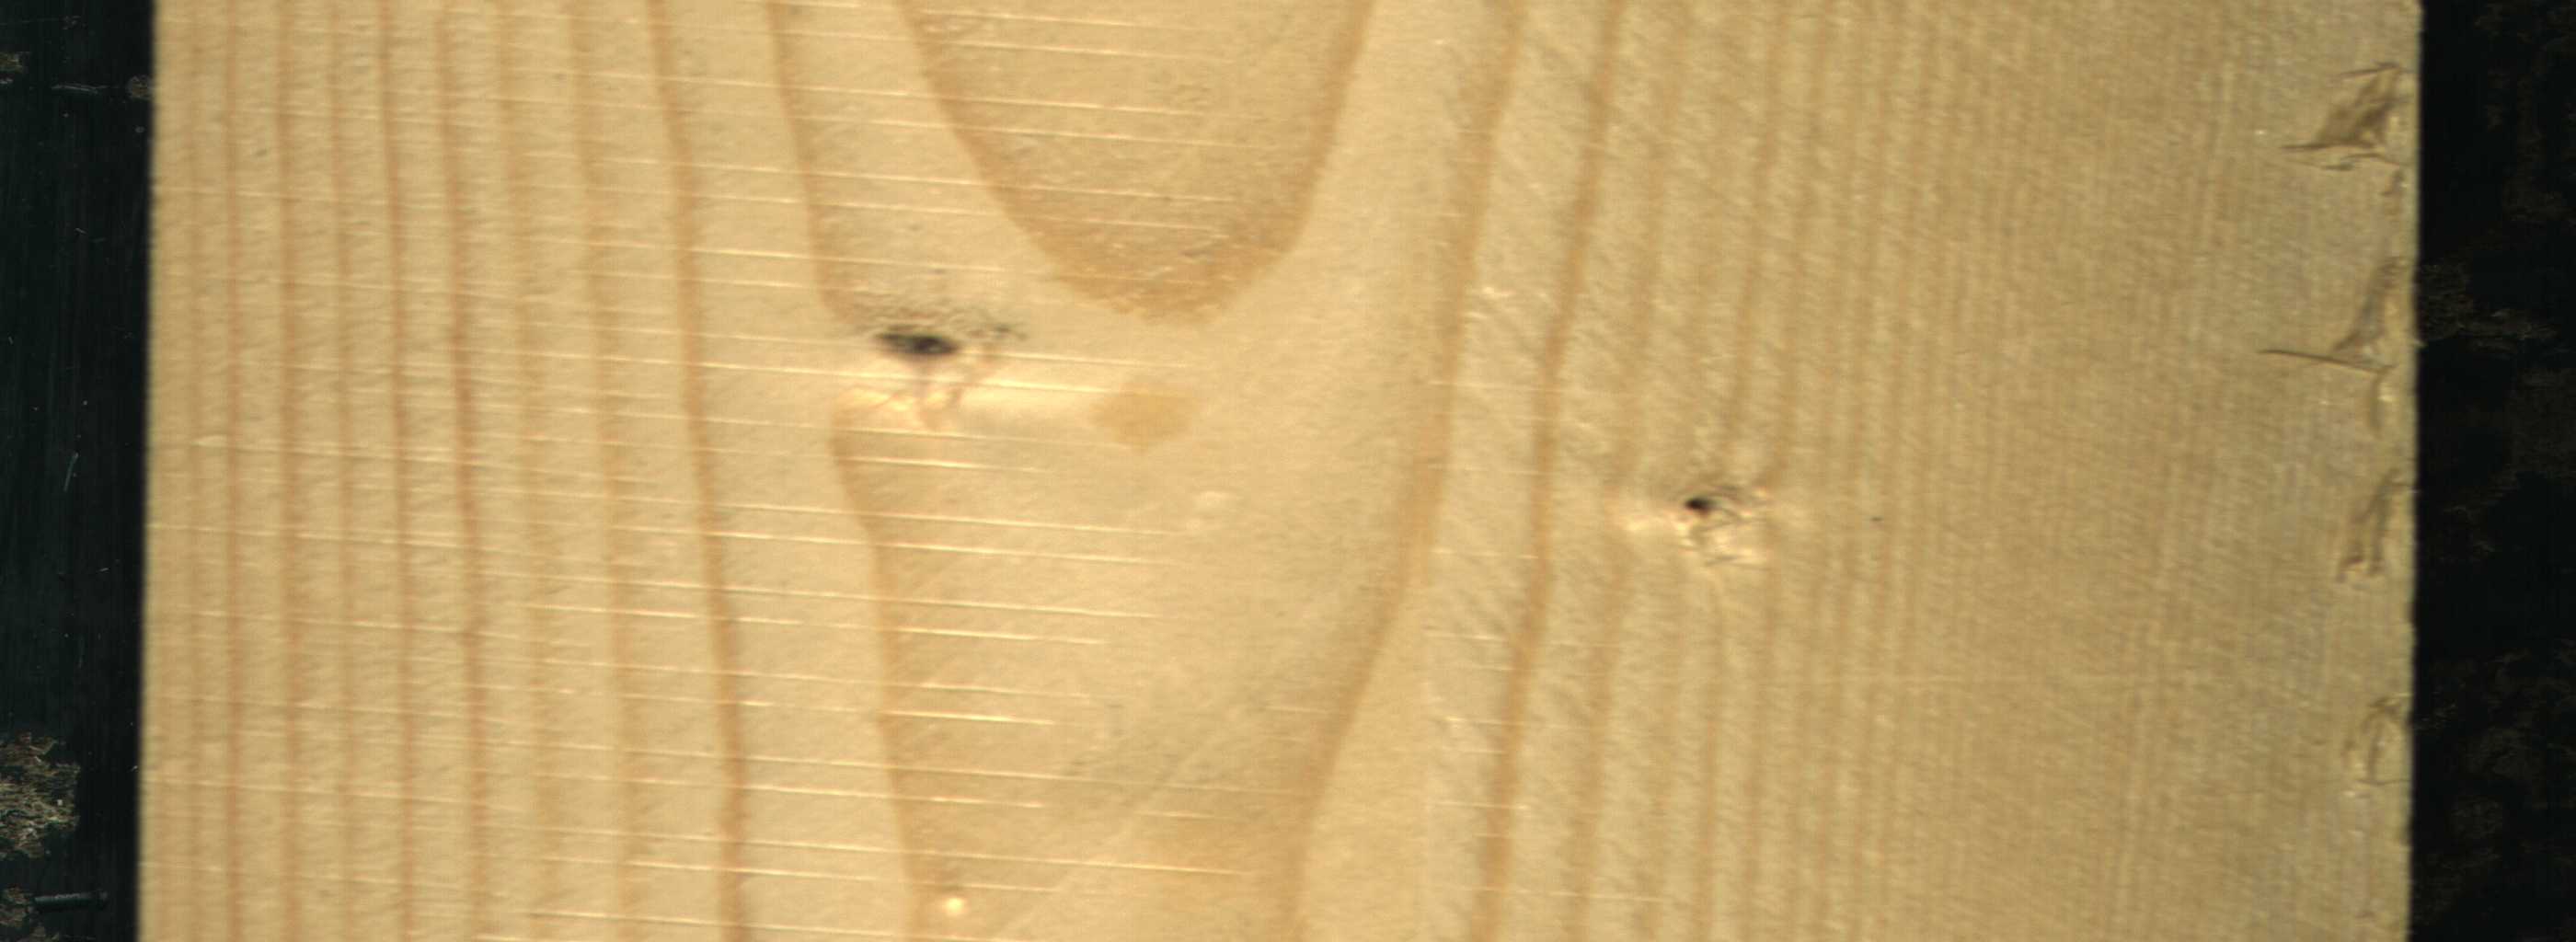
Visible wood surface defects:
Dead_Knot
Live_Knot